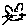
Label: cat